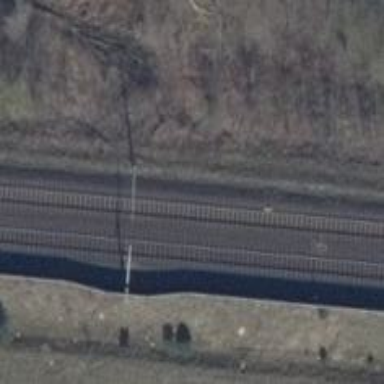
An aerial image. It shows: Railway milestone with catenary mast.